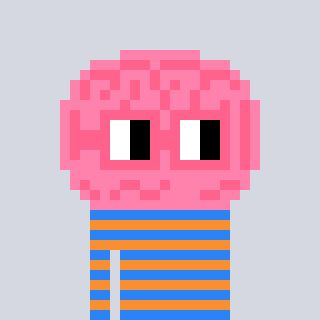
a pixel art character with square pink glasses, a brain-shaped head and a orange-colored body on a cool background